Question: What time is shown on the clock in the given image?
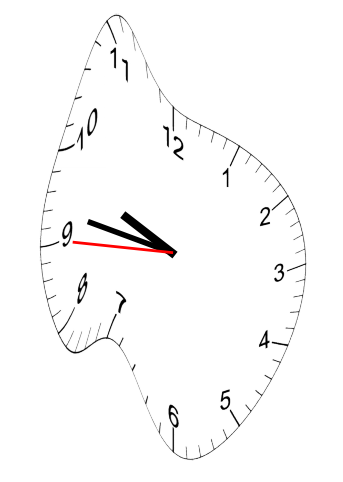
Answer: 09:46:45